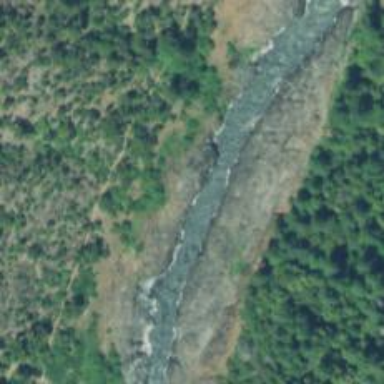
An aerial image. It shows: Scene featuring rapids in waterway.